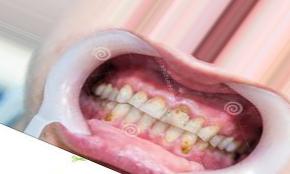
Condition: Tooth Discoloration